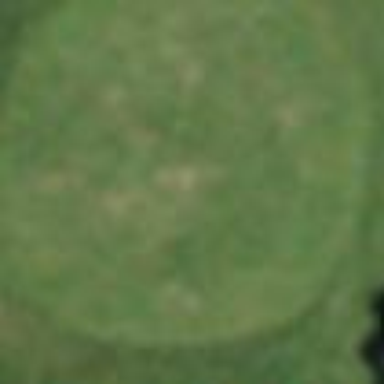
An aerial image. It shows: Golf tee.